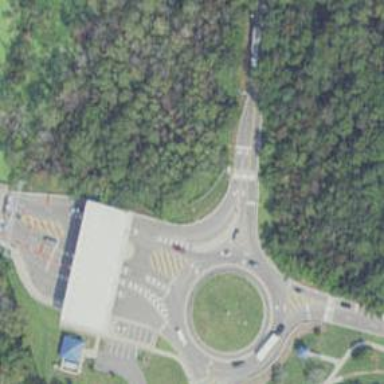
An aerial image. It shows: Secondary link road.